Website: walmart
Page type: newsletter-management
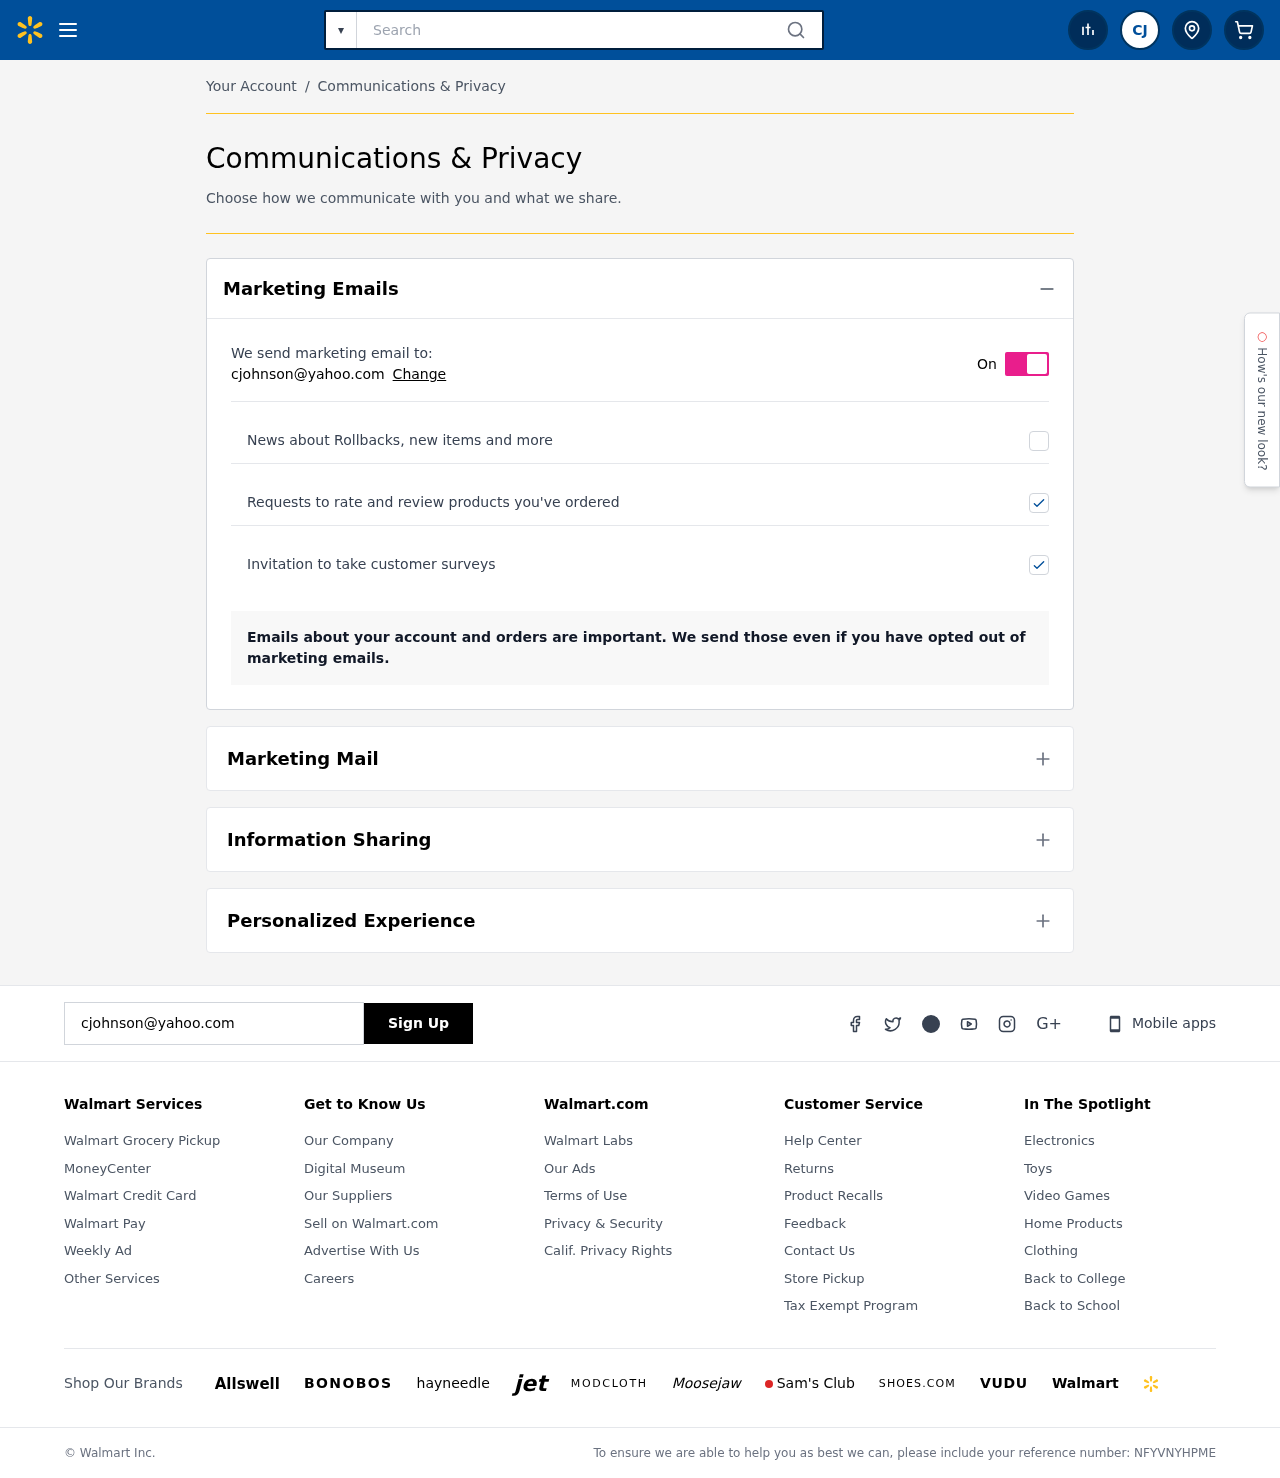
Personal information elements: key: PII_EMAIL
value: cjohnson@yahoo.com
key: PII_INITIALS
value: CJ
Search elements: key: HEADER_SEARCH
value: Search